Interaction volume radius: 5 \u00c5
Interaction volume height: 30 \u00c5
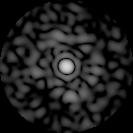
Disorder parameter: 0.827